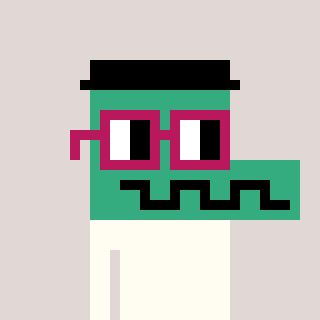
a pixel art character with square dark red glasses, a crocodile-shaped head and a teal-colored body on a warm background